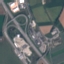
Label: Highway